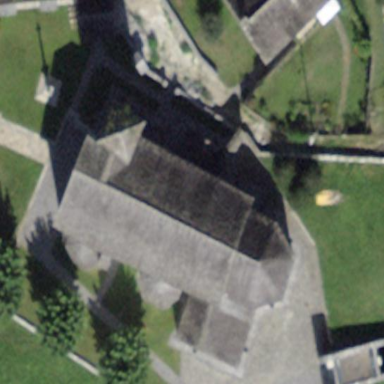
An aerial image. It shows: Church which is place of worship.